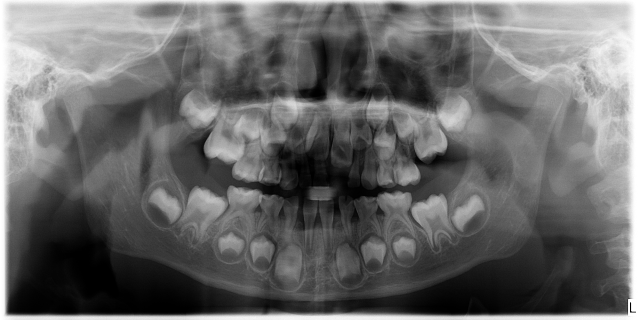
child